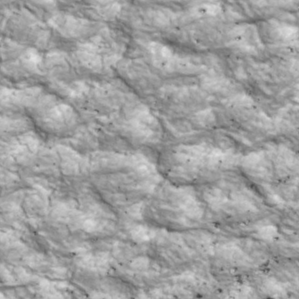
Label: non_frost